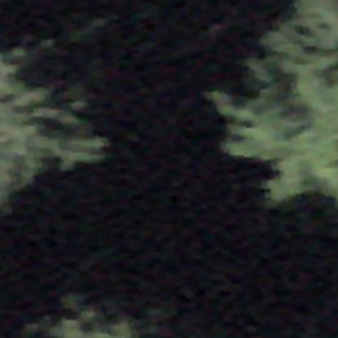
Label: other